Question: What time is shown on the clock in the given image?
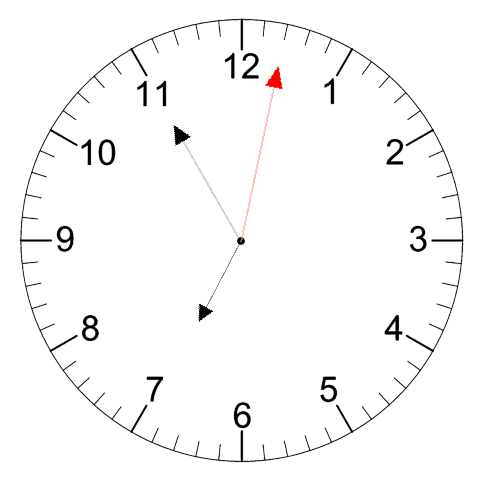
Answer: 06:55:02